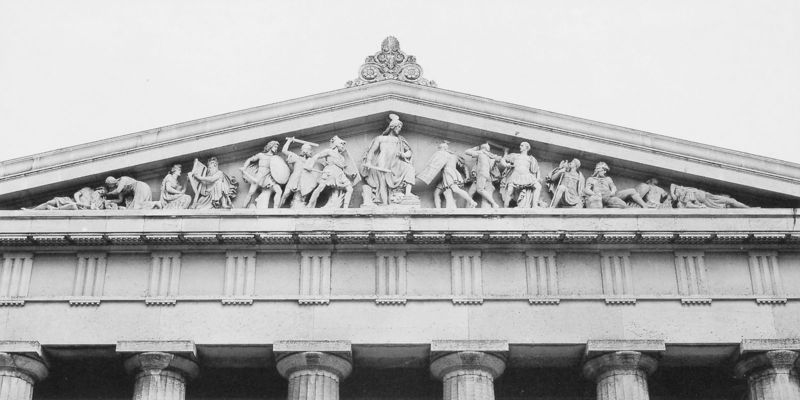
Titel: Walhalla in Donaustauf
Künstler: Leo von Klenze
Standort: Donaustauf, Walhalla (EU - D - Bayern)
Schlagwörter: kampf, dreieck, säulen, dach, ornament, architektur, skulptur, relief, schlacht, ornamente, schwarzweiß, schwert, waffen, heer, kämpfen, rüstung, römer, griechenland, speer, triglyphenfries